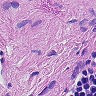
Metastatic tissue present: no